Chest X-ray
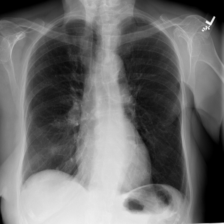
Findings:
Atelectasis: negative
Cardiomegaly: negative
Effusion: negative
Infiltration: negative
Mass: negative
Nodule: negative
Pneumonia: negative
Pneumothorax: negative
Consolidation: negative
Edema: negative
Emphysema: negative
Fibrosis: negative
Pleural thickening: negative
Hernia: negative